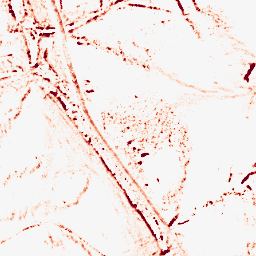
Category: morphological
Decomposition family: morphological_diamond
Decomposition parameters: operation: opening
radius: 3
Upsampling method: linear_exact
Upsampling parameters: scale: 4
Upsampling scale: 4